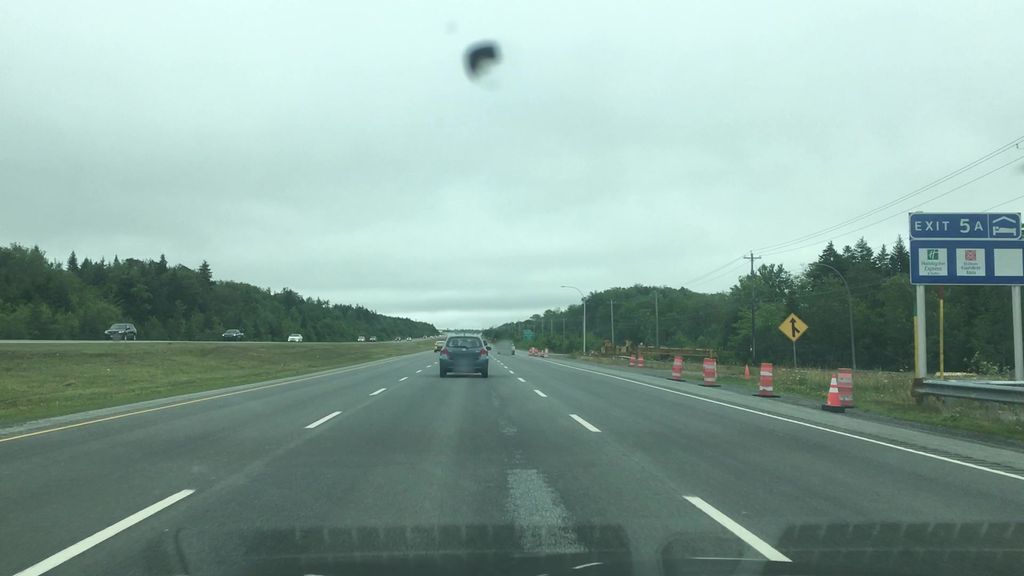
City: halifax